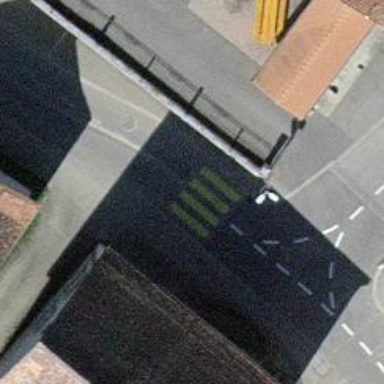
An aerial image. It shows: Marked crossing on the road.